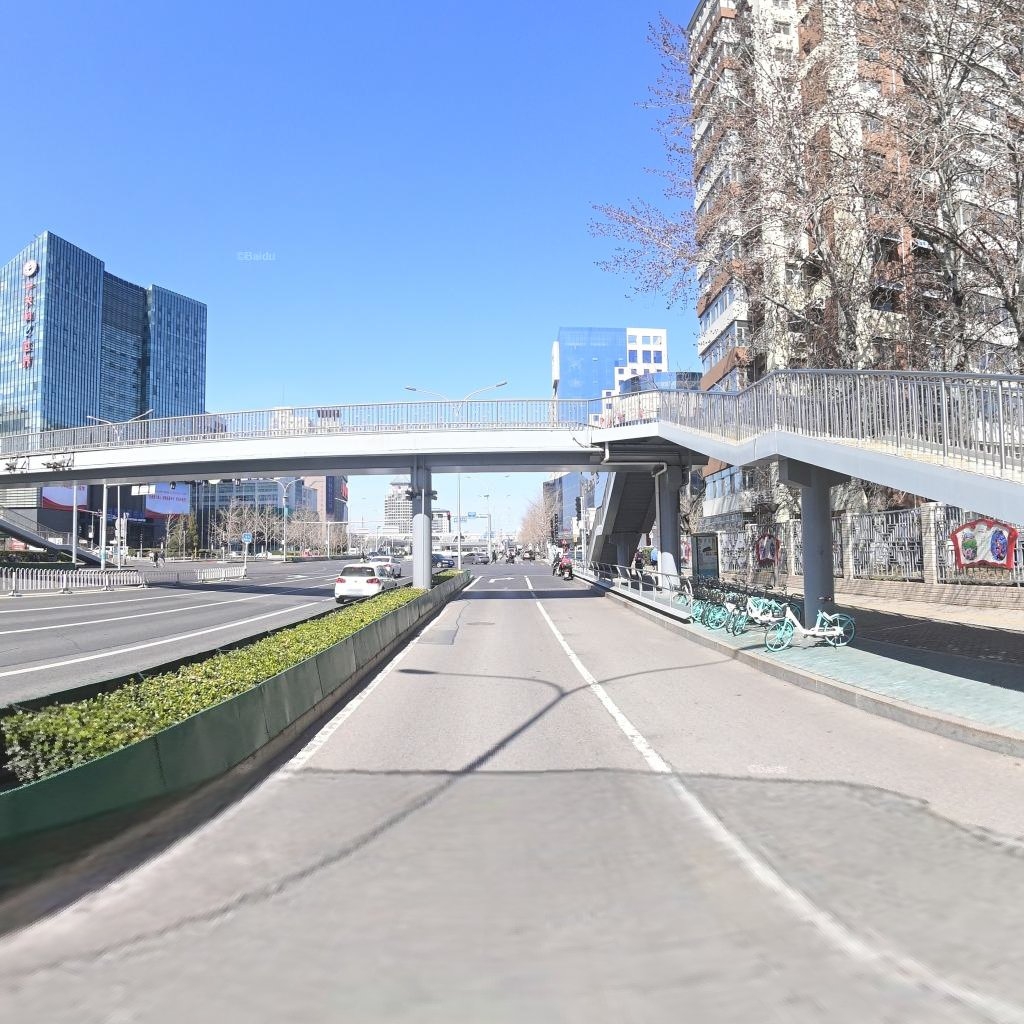
Region: Haidian
Road damage annotations: longitudinal patch